Current action and preconditions to check: trajectory_clear

Your task: For each precondition in the list above, predict whether it will hold at this action.

Consider the current scene as observed from the mobile robot's camera, and analyze the predicted future states of all dynamic agents (e.g., people, animals, vehicles, or any moving entities) within the NEXT SECOND.

IMPORTANT: Only answer "very likely" if you are absolutely certain—based on strong, clear evidence—that a dynamic agent will violate the precondition in the predicted future state. Do NOT answer "very likely" for unlikely, ambiguous, or low-probability risks.

Ask yourself for each precondition: Is there a high probability, with clear and convincing evidence, that the predicted future states of any dynamic agent will interfere with the predicted future state of the currently executing action within the NEXT SECOND, causing that precondition to fail?

Assess the risk level based on these predictions. Use "likely" or "very likely" if motions create a clear risk of interference.

Use "neutral" or "improbable" if agents are nearby but their predicted paths are clearly diverging or non-conflicting.

Failure Risk Categories: "very improbable", "improbable", "neutral", "likely", "very likely"

Answer Format: Output ONLY the probability_of_failure value from these categories: "very improbable", "improbable", "neutral", "likely", "very likely"

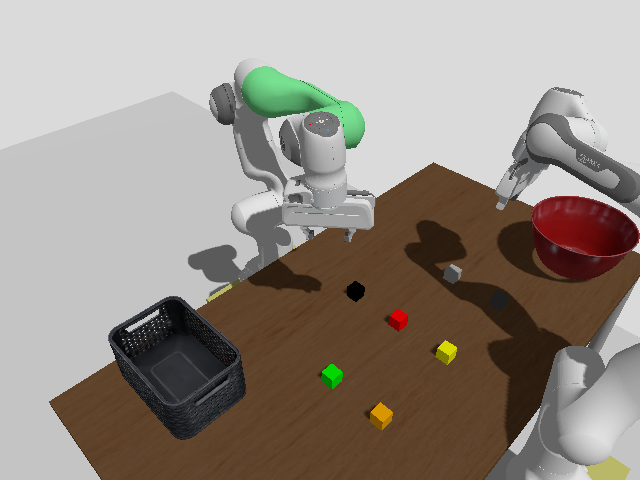

Answer: very improbable